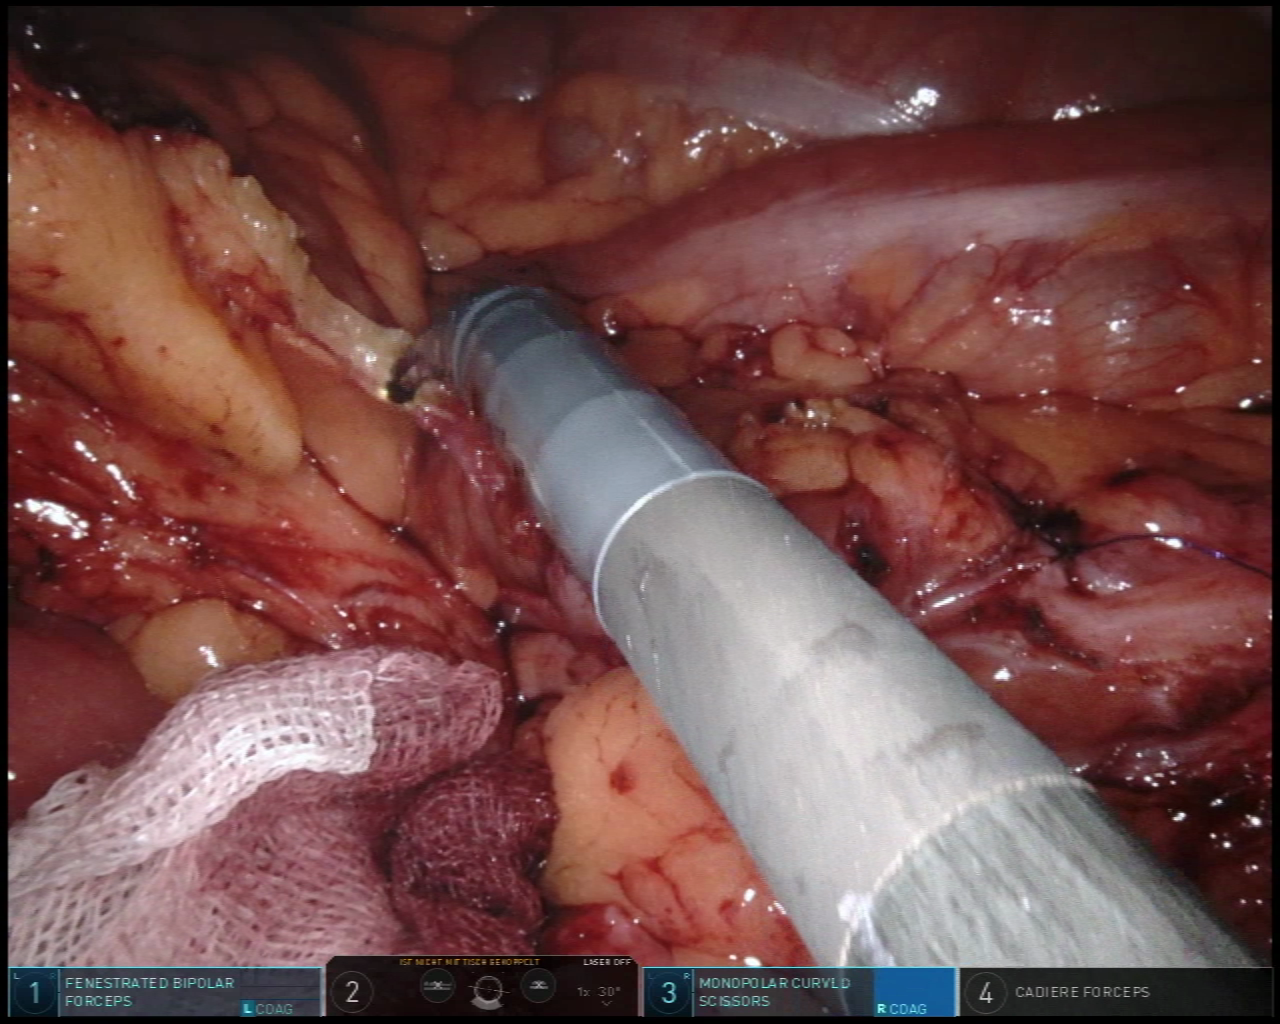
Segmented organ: colon
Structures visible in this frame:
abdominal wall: no
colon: yes
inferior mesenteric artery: no
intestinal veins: no
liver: no
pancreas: no
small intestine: no
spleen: no
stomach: no
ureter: no
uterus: no
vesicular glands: no